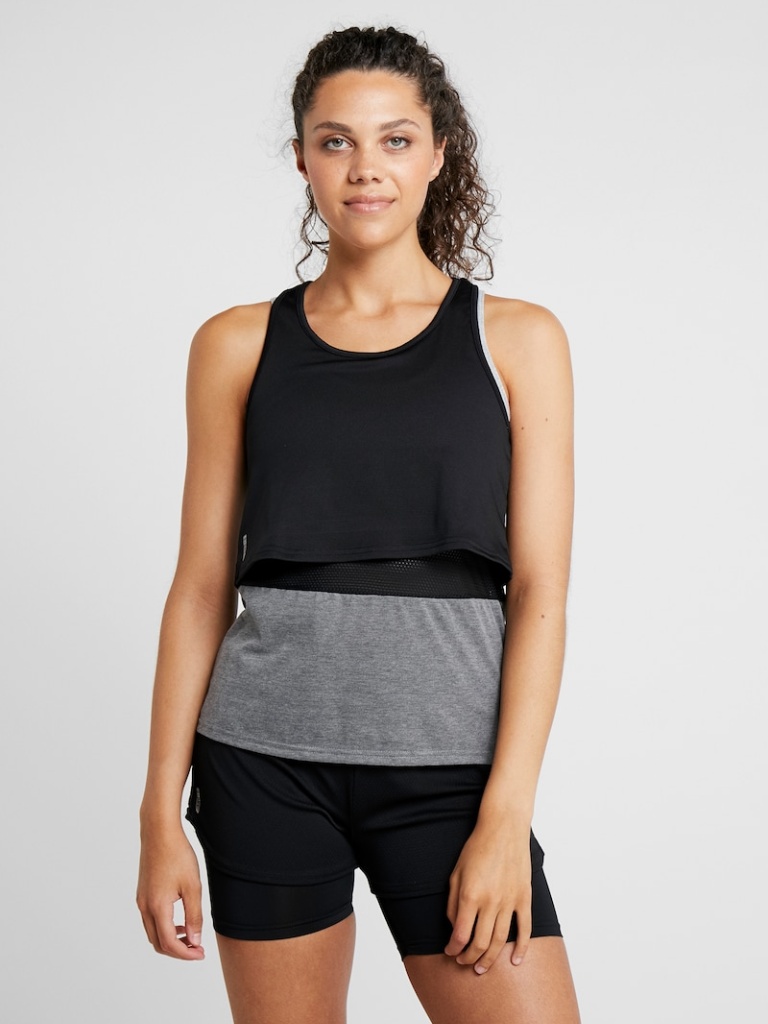
cotton loose sleeveless cropped length Untucked scoop tank